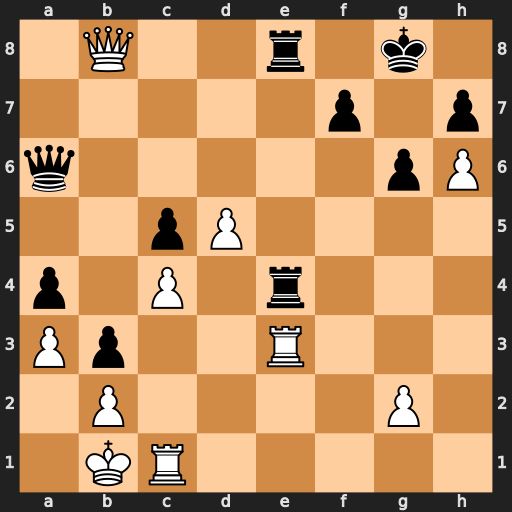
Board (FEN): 1Q2r1k1/5p1p/q5pP/2pP4/p1P1r3/Pp2R3/1P4P1/1KR5
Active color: w
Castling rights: -
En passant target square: -
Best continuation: Qxe8+ Rxe8 Rxe8#